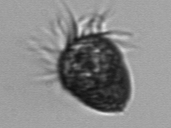
Label: Ciliophora